Question: My project in ionic framework, and I add PhoneGap Toast plugin into my project. Issue comes when message not rotated on iOS devices, when device is rotated in landscape mode. Message still showing in vertical mode. but in android it working properly.

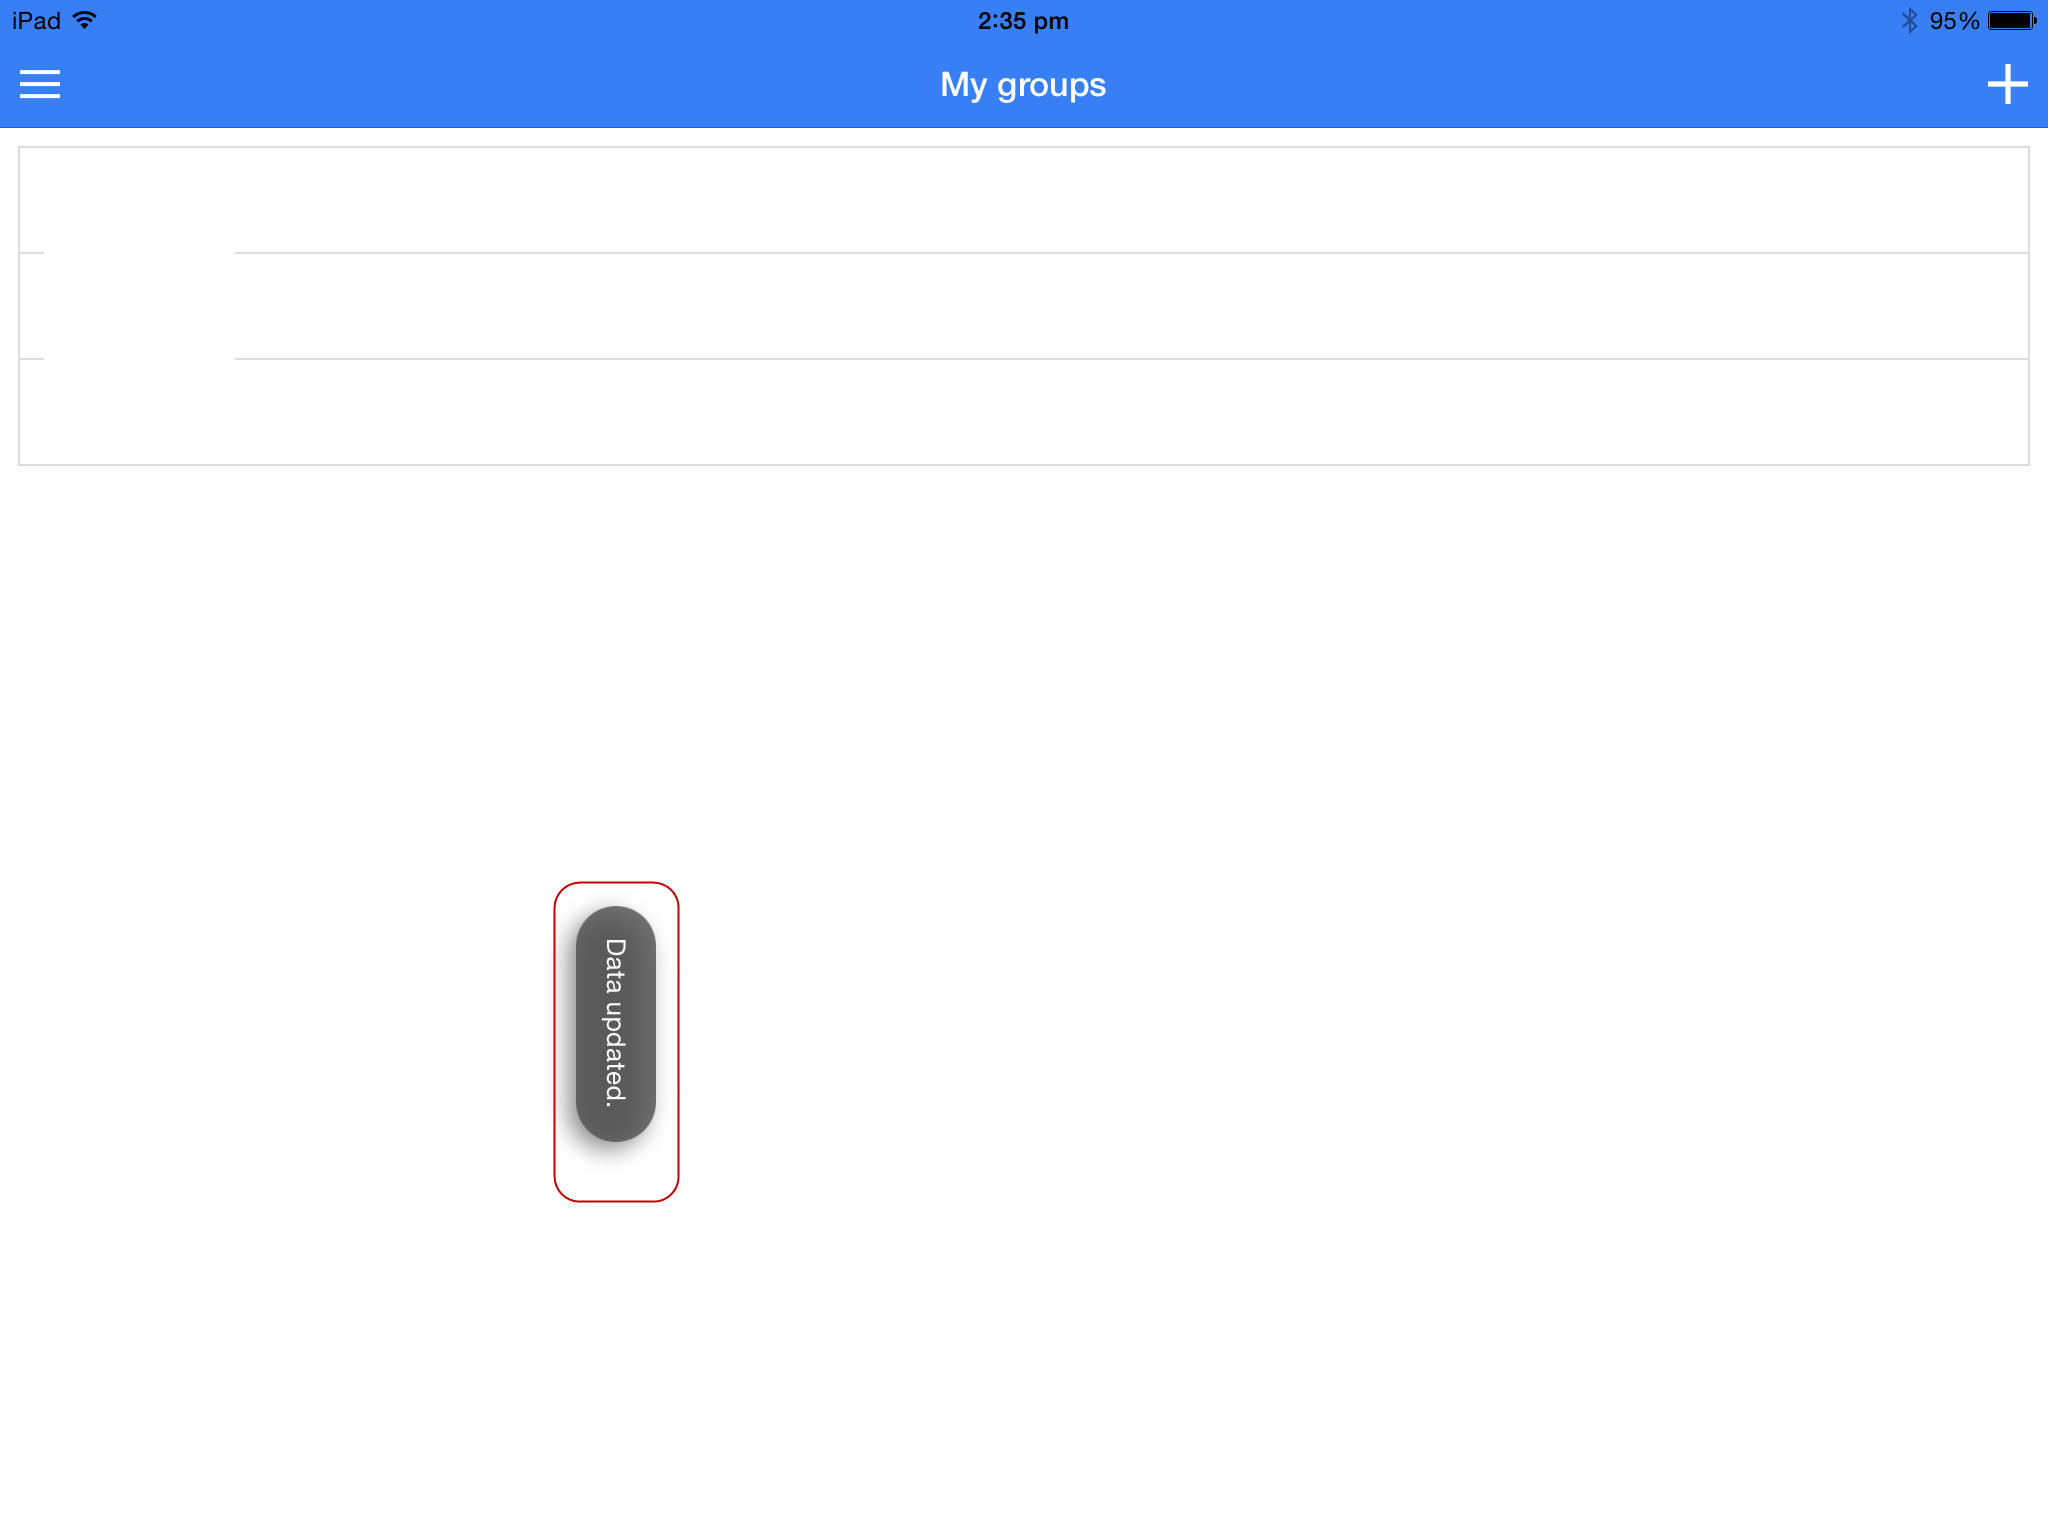
Answer: Now it working properly on iOS 7 and above